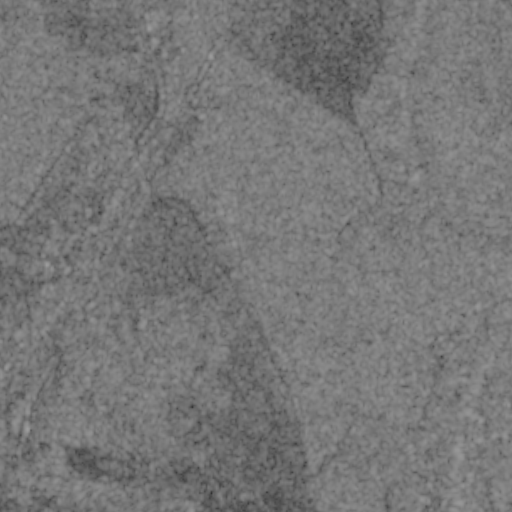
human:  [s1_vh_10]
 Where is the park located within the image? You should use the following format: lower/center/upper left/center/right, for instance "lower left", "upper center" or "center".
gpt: The park is located in the center left of the image.
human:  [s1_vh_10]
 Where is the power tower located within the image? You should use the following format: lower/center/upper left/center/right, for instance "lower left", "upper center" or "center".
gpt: The power tower is located in the upper left of the image.
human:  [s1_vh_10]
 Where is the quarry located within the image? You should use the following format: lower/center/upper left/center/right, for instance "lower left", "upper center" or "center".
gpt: The quarry is located in the lower left of the image.
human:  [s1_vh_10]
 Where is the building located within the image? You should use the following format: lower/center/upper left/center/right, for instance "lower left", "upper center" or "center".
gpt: There is no building in the image.

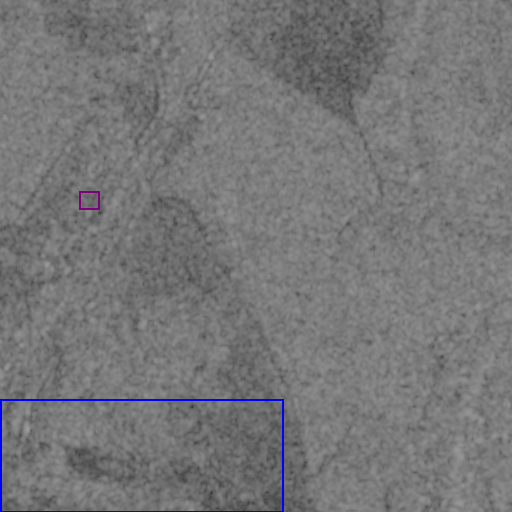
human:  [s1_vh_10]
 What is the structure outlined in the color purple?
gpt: The structure outlined in purple is a park.
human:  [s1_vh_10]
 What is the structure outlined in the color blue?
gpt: The structure outlined in blue is a quarry.
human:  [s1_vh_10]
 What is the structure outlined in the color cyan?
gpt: There is no cyan outline.